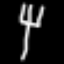
Label: fork